Interaction volume radius: 5 \u00c5
Interaction volume height: 10 \u00c5
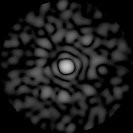
Disorder parameter: 0.8567